Interaction volume radius: 10 \u00c5
Interaction volume height: 10 \u00c5
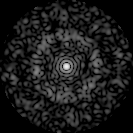
Disorder parameter: 0.8061